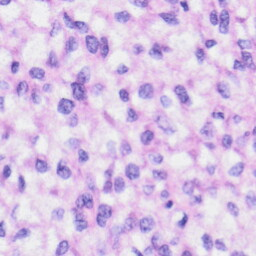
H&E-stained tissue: Liver